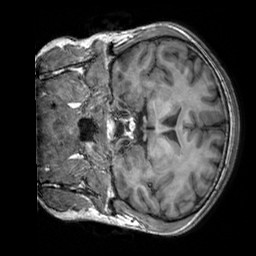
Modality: T1w
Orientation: coronal
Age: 33
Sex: male
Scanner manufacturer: siemens
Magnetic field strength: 3 T
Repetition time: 2.3 s
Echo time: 0.00303 s